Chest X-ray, PA view. Patient: 68 years old, sex F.
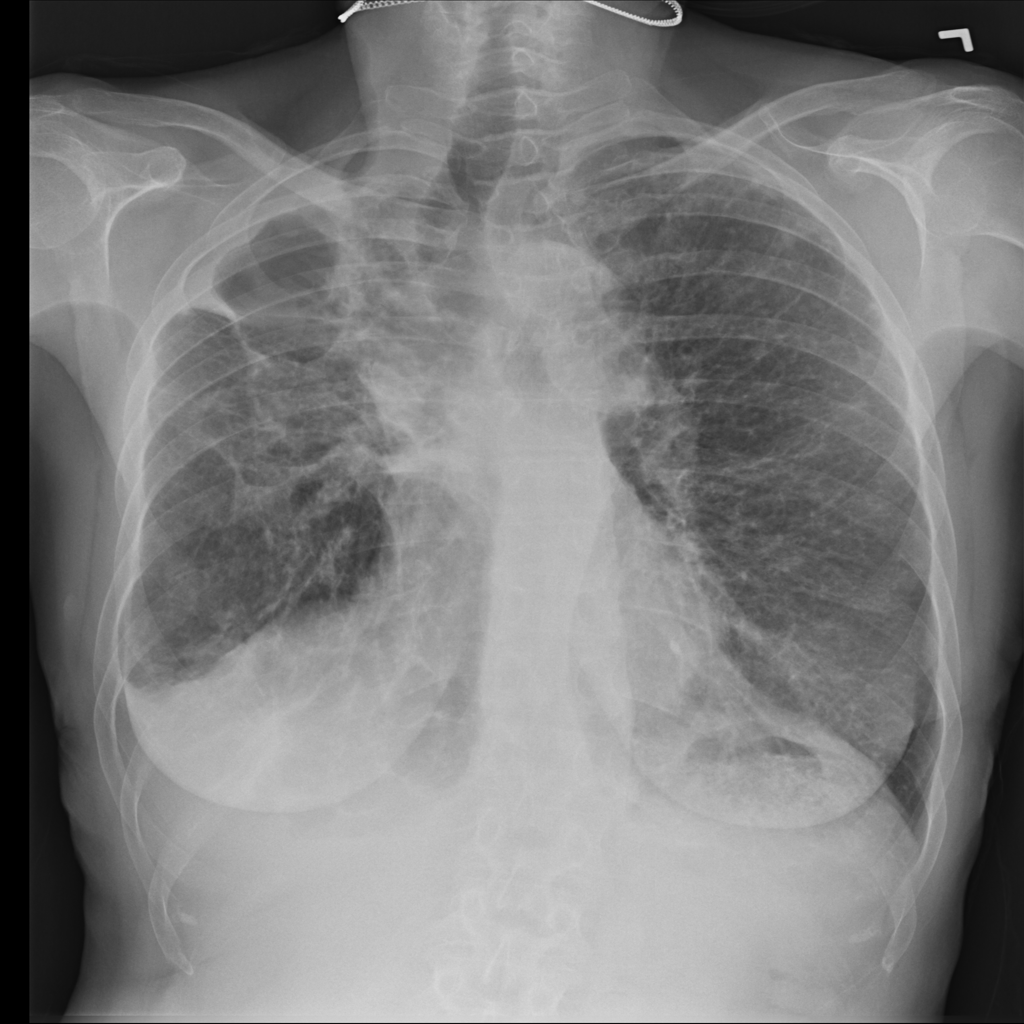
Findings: Infiltration, Pleural_Thickening